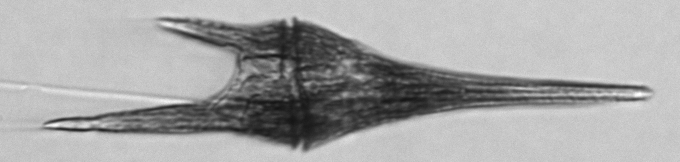
Label: Tripos_furca